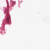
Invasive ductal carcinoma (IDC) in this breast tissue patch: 0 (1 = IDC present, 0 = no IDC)